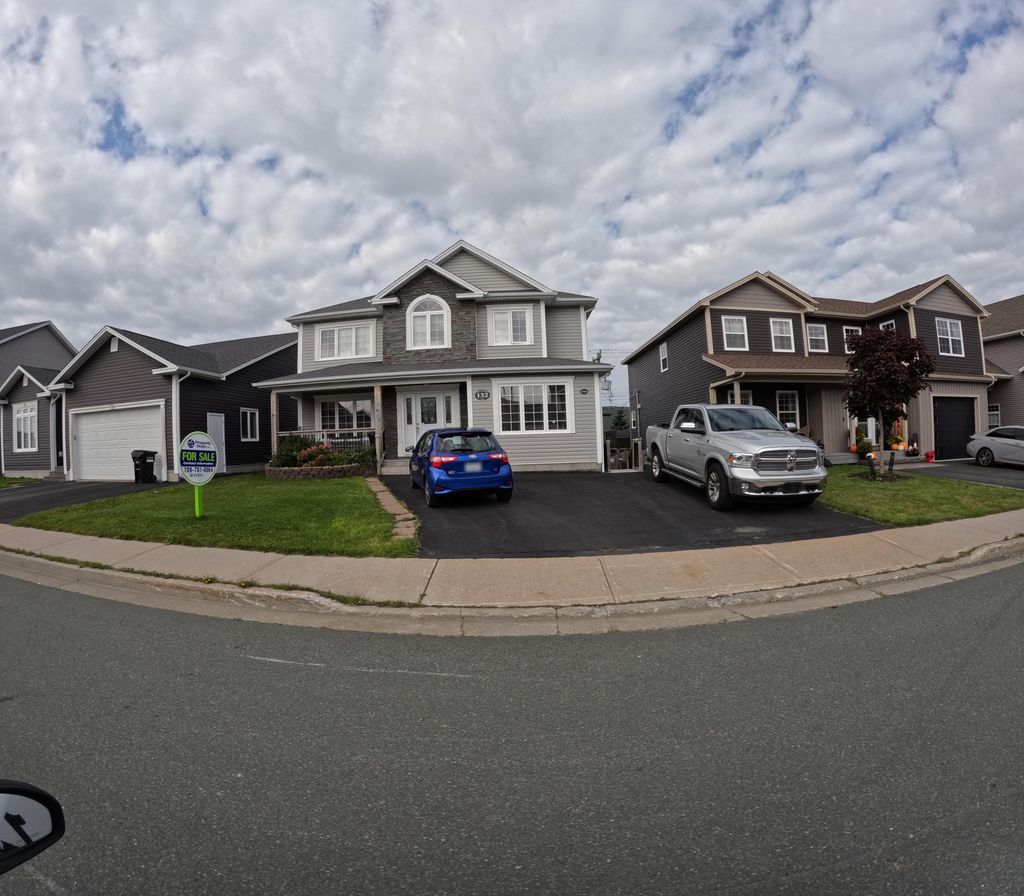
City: st_johns